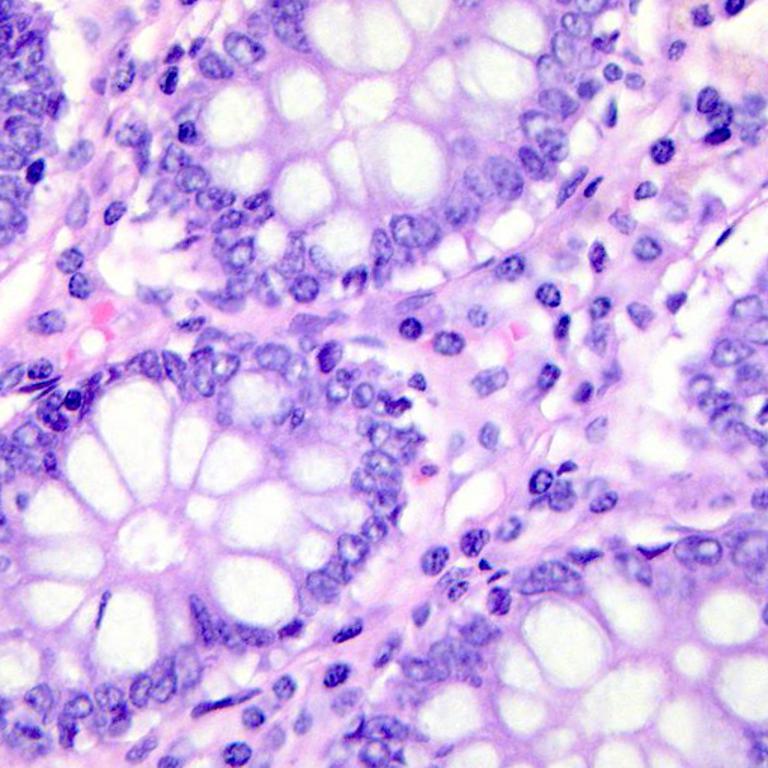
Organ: colon
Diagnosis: benign